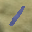
Label: 1